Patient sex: M
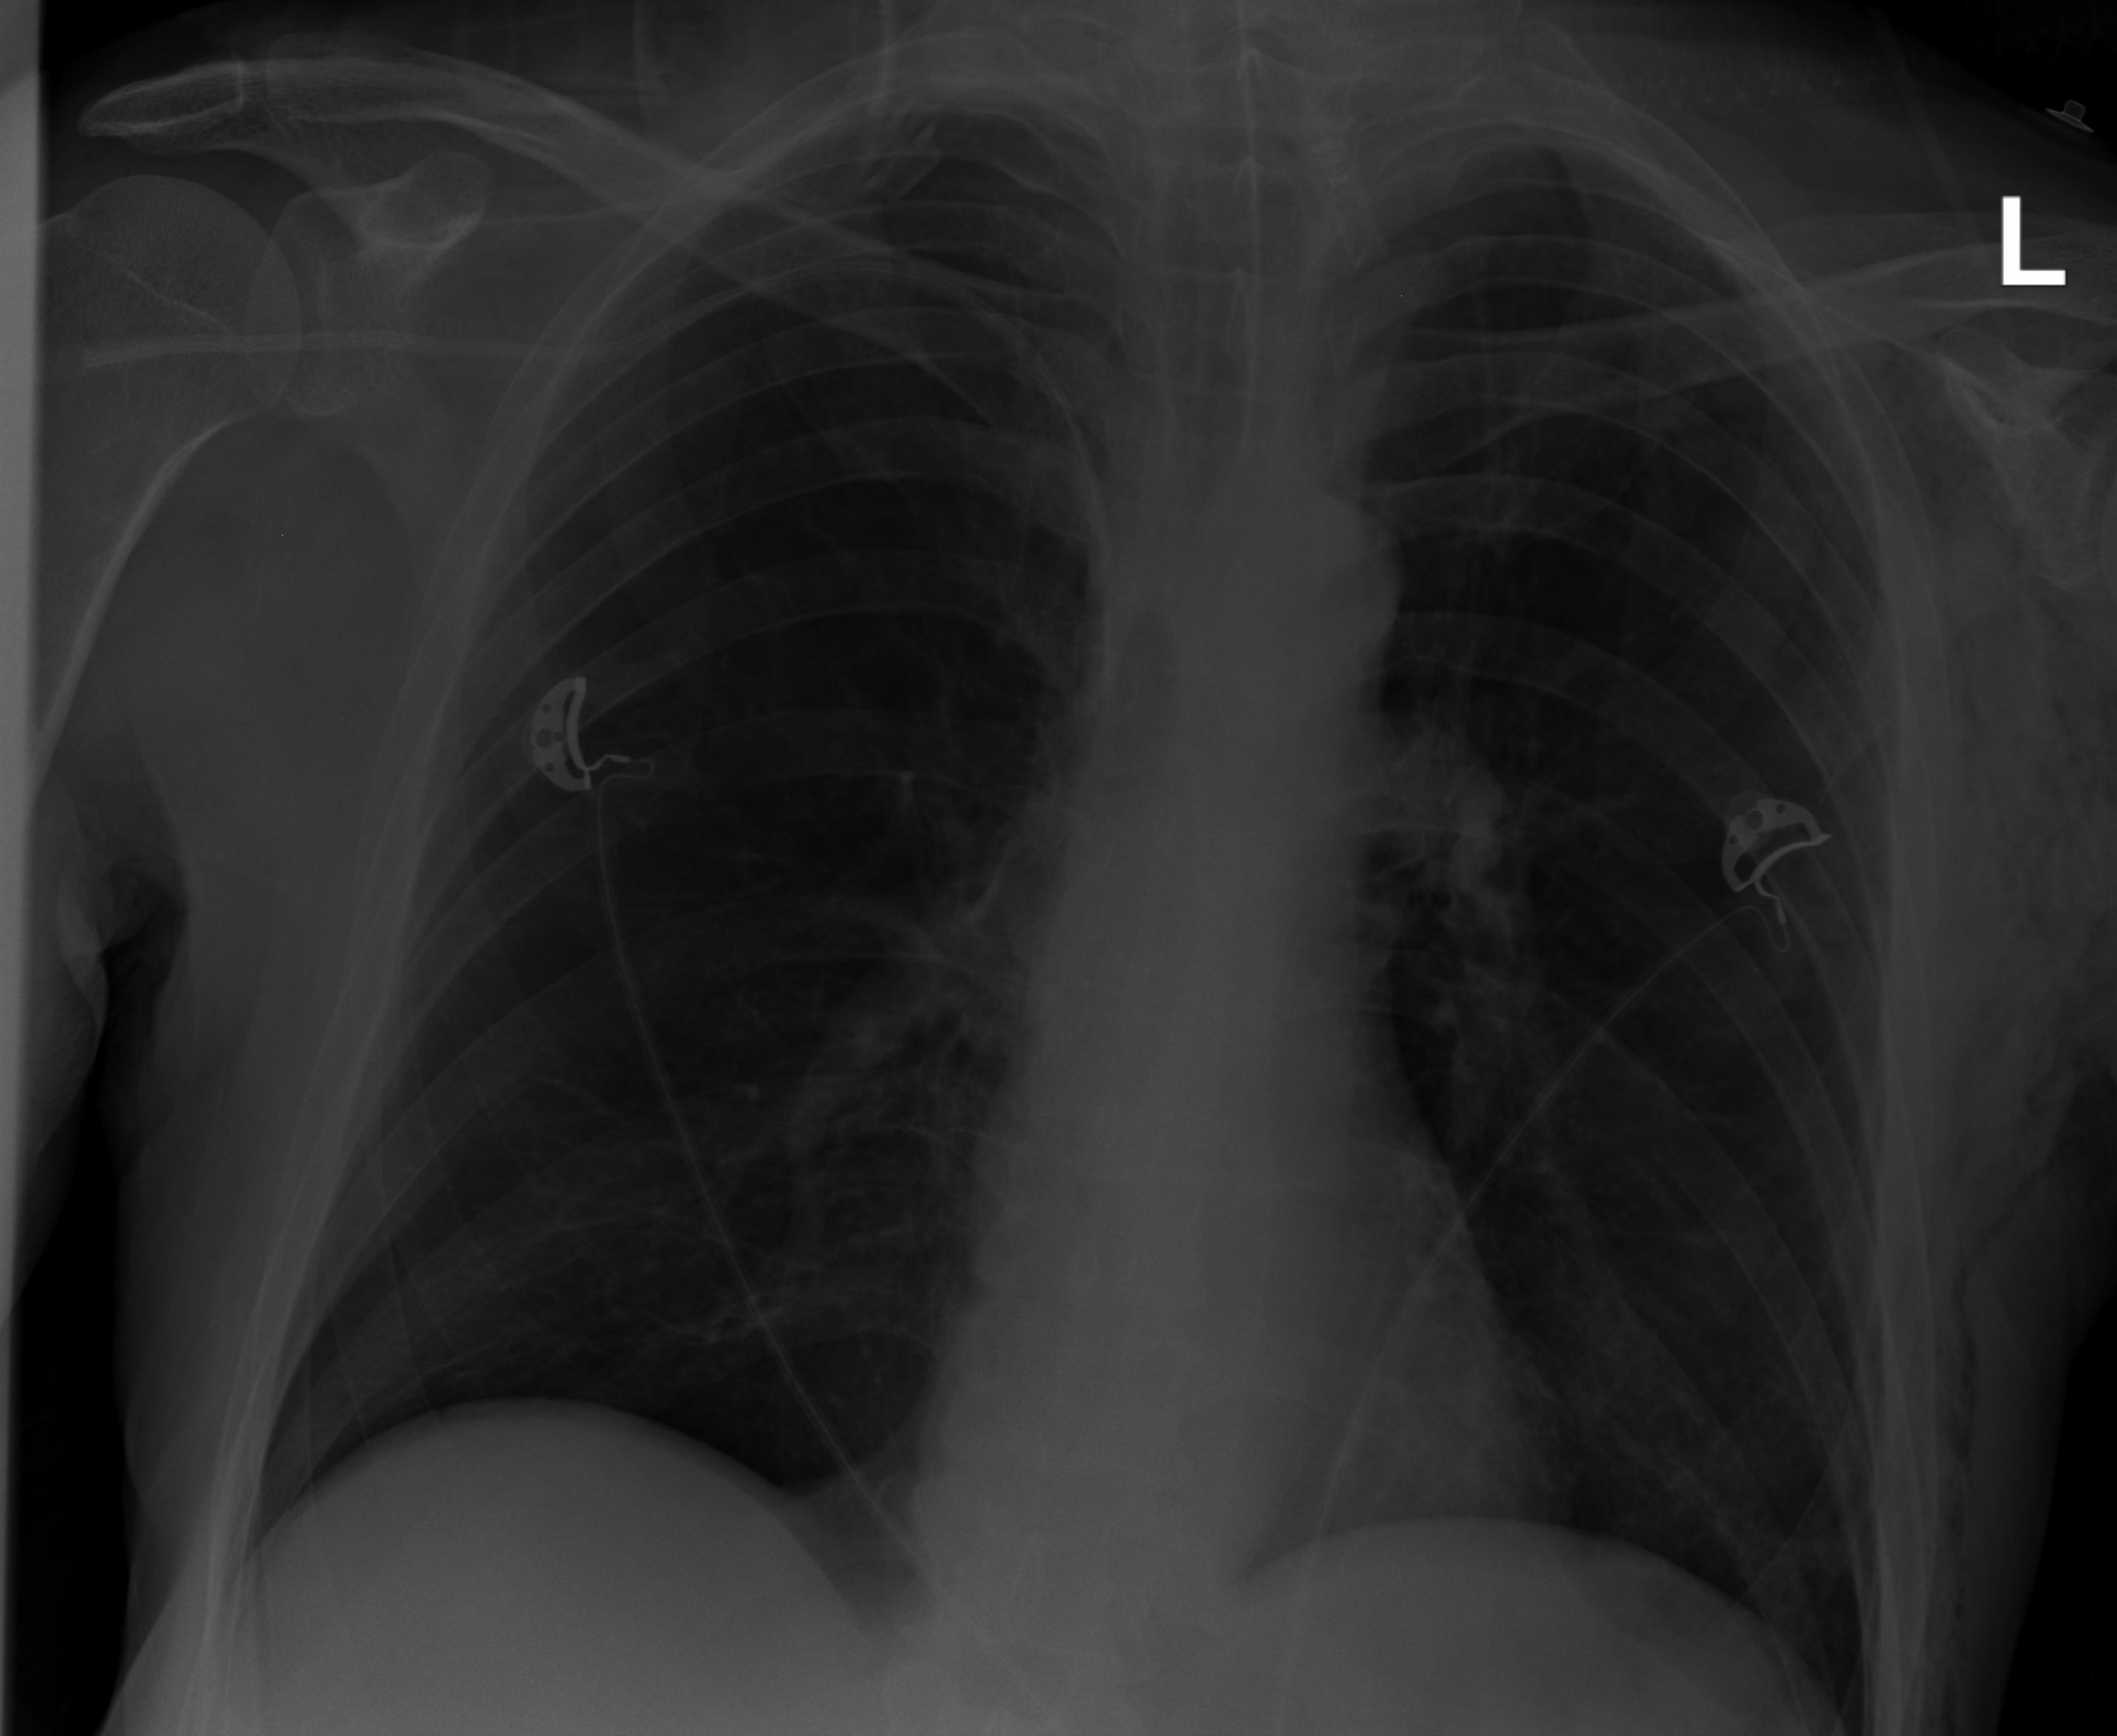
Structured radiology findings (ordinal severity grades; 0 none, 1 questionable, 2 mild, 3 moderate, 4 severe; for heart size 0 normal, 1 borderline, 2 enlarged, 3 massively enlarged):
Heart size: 0
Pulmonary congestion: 0
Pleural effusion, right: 0
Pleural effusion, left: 0
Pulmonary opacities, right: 0
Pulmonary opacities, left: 0
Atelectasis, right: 0
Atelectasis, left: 1